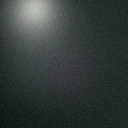
Screen state: off